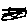
Label: square